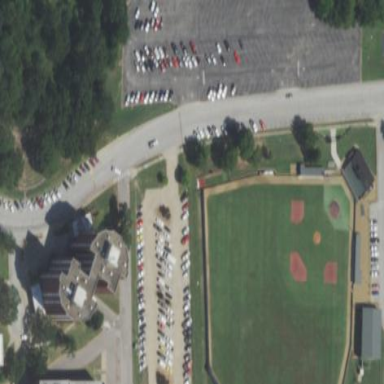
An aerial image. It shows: Baseball pitch for leisure and sports activities.